Field crop: tomato
Growth stage: 1
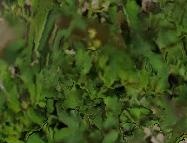
Species: tomato